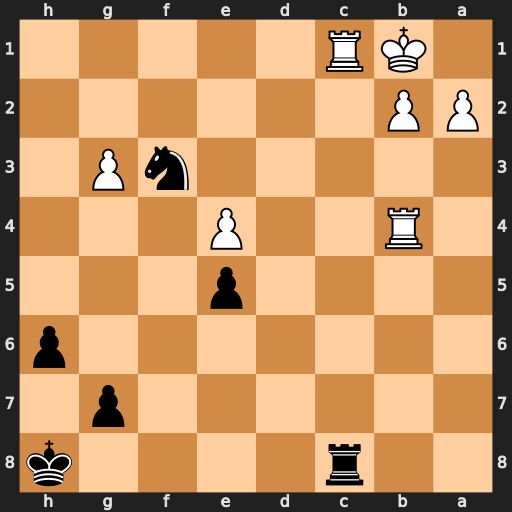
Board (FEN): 2r4k/6p1/7p/4p3/1R2P3/5nP1/PP6/1KR5
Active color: b
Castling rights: -
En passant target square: -
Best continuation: Nd2+ Ka1 Rxc1#